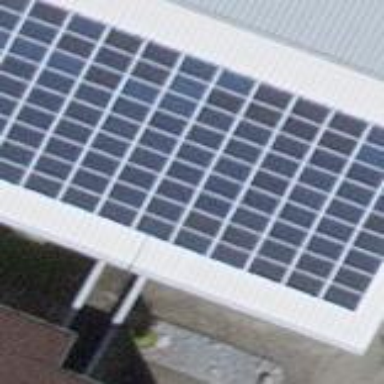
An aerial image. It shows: Solar photovoltaic panel generating electricity through small installation.